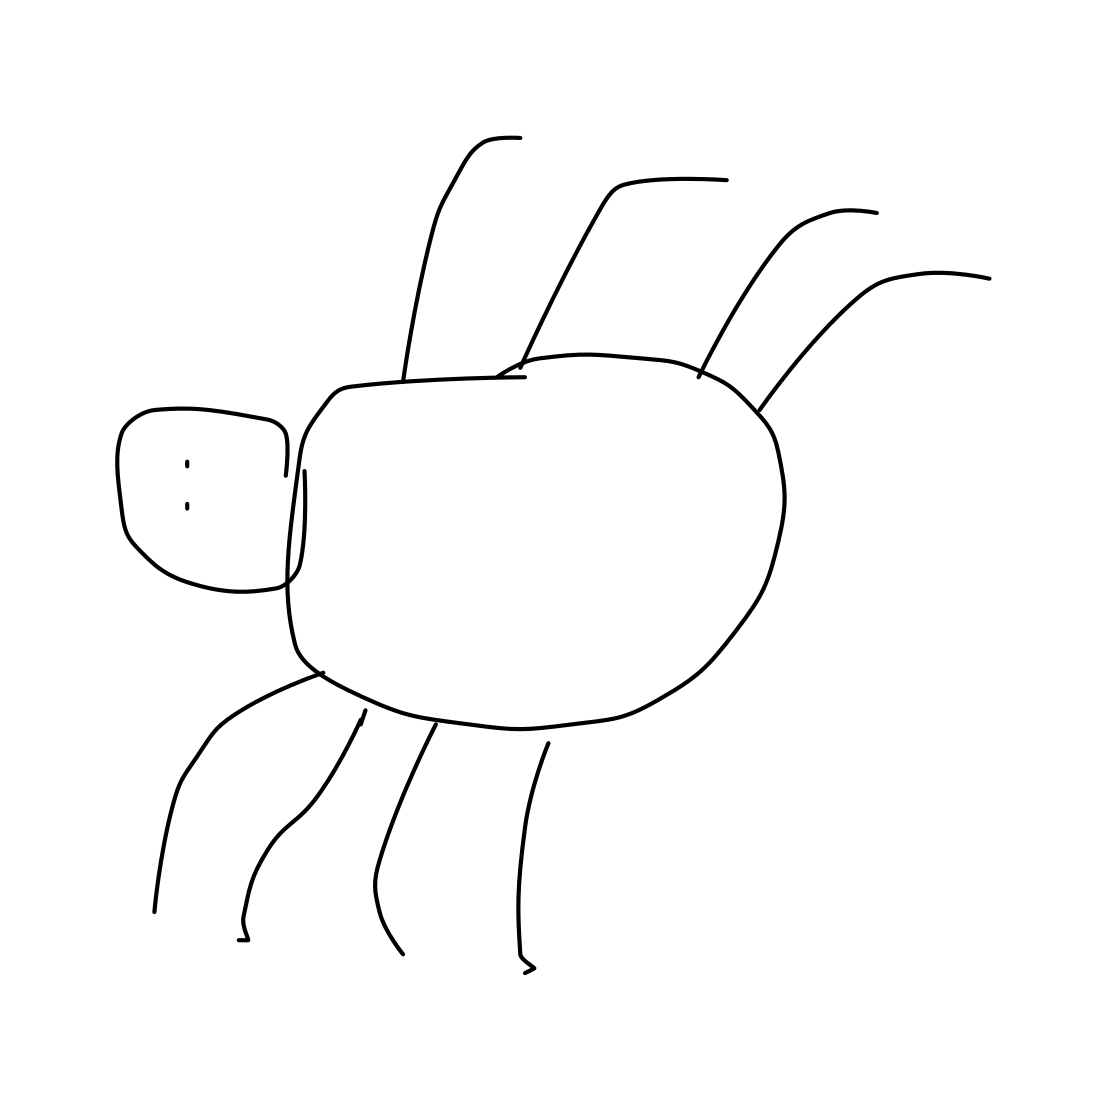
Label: spider